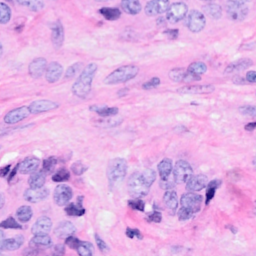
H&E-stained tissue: Breast